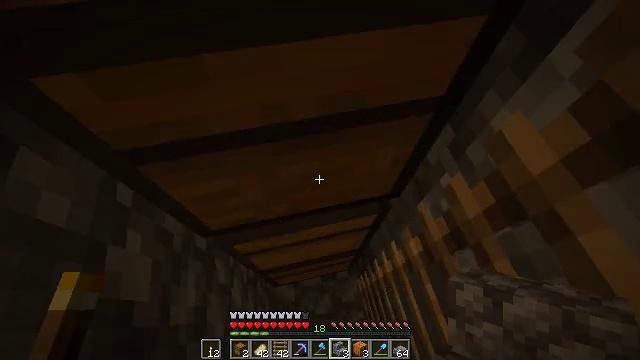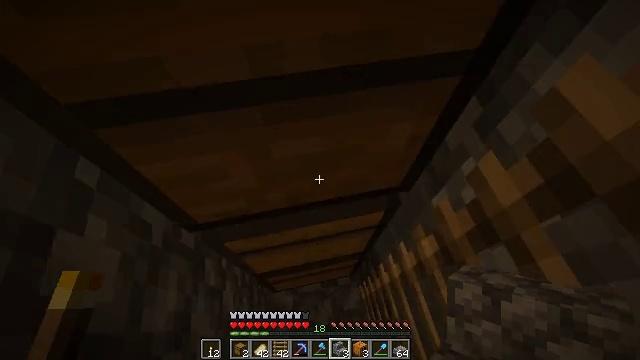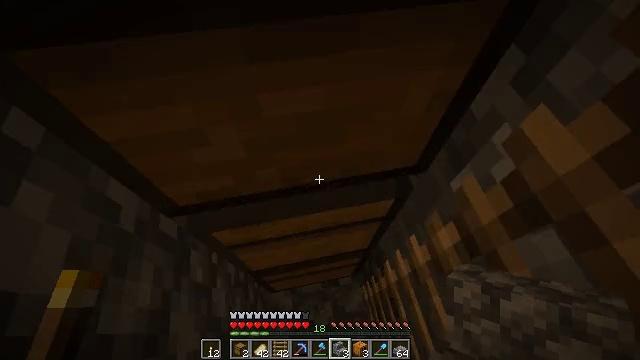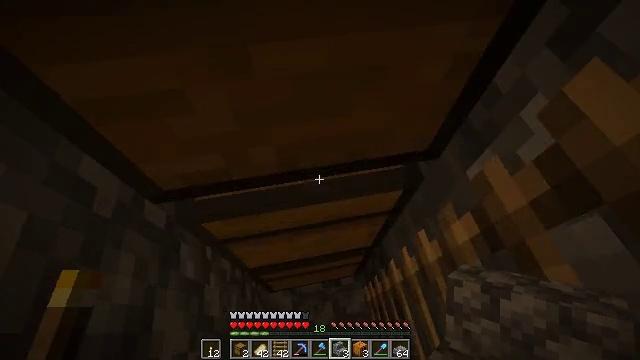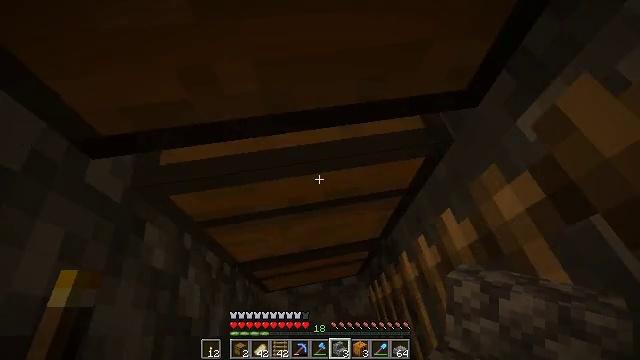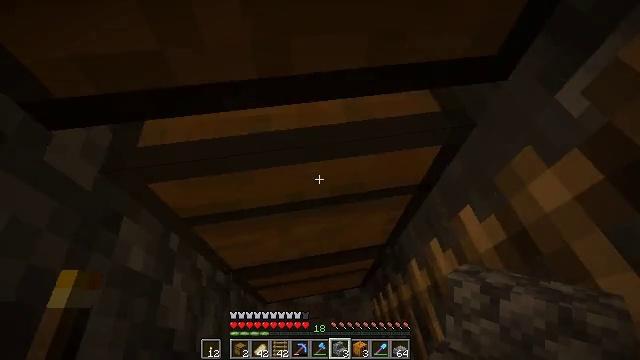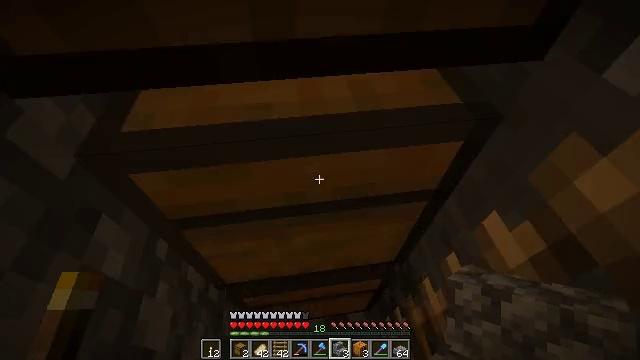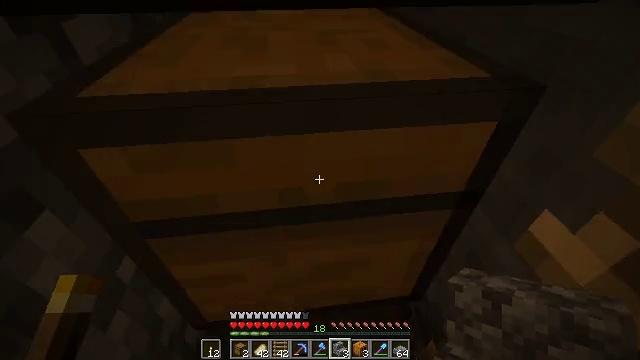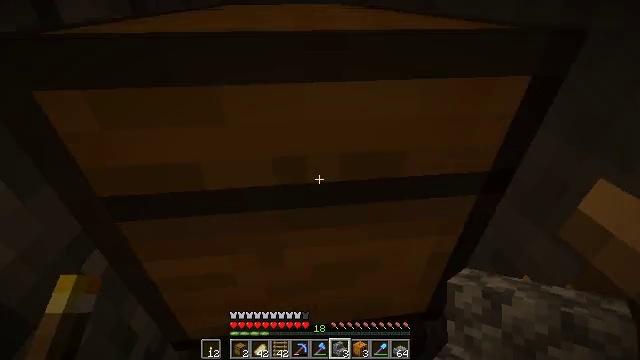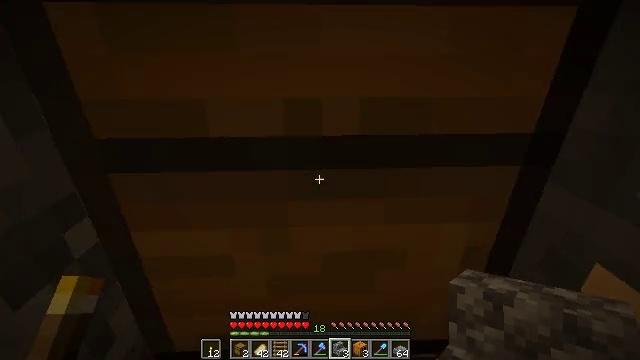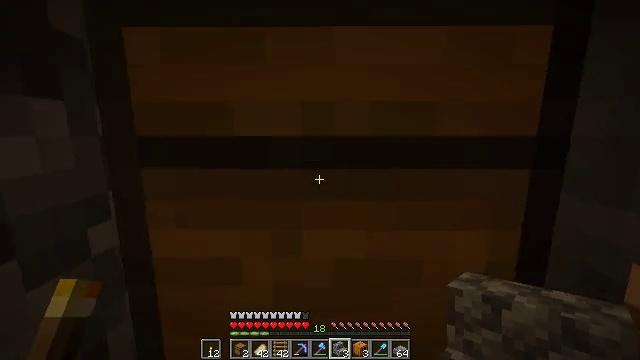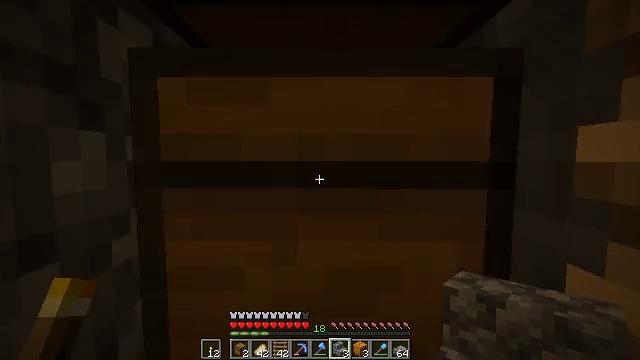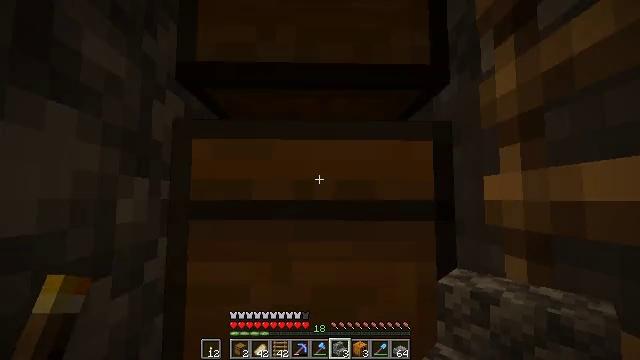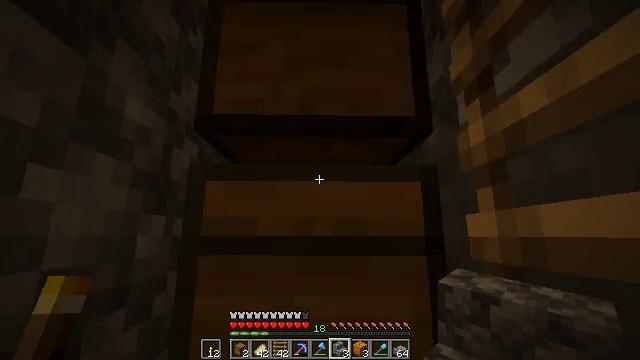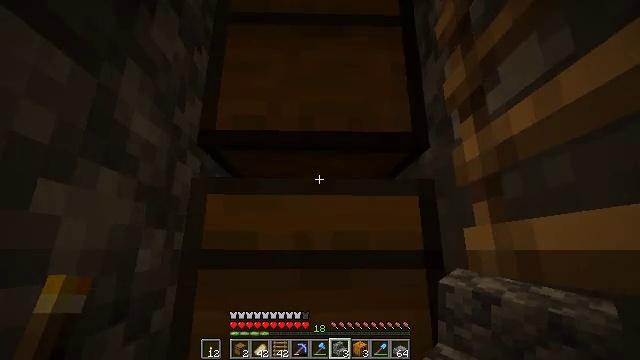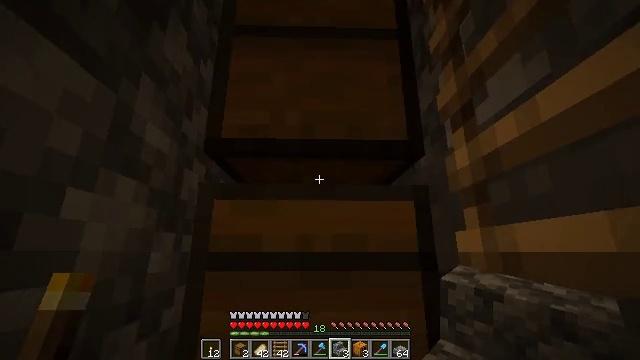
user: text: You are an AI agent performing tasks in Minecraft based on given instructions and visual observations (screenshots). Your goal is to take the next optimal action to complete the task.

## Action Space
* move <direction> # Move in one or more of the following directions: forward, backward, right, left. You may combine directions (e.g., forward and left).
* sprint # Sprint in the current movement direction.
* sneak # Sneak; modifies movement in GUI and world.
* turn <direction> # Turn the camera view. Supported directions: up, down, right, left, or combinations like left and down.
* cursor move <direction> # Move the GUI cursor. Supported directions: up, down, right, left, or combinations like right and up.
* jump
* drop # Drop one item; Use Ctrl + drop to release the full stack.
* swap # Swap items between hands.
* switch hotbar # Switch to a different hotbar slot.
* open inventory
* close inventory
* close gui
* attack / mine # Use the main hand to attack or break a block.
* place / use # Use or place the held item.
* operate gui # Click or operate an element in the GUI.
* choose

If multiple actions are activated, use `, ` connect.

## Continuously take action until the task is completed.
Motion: motion action
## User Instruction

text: Attack the cobblestone stairs to retrieve it.
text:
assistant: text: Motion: turn up
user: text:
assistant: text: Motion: no_op
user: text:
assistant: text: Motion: no_op
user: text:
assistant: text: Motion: no_op
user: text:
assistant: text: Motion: turn up
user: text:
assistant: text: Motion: turn left and up
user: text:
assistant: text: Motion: turn up
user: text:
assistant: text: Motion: move back, turn up
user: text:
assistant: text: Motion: move back, turn left and up
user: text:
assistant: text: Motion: move back, turn left and up
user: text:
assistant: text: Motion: move back, turn up
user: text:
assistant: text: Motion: move back, turn right and up
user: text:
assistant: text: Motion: turn up
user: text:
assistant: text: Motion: turn up
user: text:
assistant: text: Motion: no_op
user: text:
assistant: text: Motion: no_op
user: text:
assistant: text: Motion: turn up
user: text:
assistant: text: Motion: turn up
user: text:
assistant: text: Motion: turn up
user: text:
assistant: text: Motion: turn left and up
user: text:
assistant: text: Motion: turn left and up
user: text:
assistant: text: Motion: no_op
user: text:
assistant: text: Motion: no_op
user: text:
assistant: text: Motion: use / place
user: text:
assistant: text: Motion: use / place
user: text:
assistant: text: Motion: use / place
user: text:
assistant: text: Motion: use / place
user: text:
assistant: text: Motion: no_op
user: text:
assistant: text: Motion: no_op
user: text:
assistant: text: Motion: no_op